Question: I'm working on my first SpriteKit game and am coming across this really frustrating bug. I have a node that is a player and a item they have to obtain. When the player collides with the item (I'm doing this check with physics bodies), the item moves to a random location on the screen.
The thing is, this collision randomly (1 in 5ish) causes the game to freeze without any errors coming up. I tried to see if any of my code was running infinite loops but the code makes it to the end of the 'update:' method just fine.
So I added a bunch of print statements to different points of the SpriteKit cycle and found that it doesn't even get to 'didEvaluateActions' after it freezes.
I also checked instruments to see what methods are using up the CPU (when it freezes it goes up to 100%), and this is what I found:

Any help would be greatly appreciated, thanks in advance.
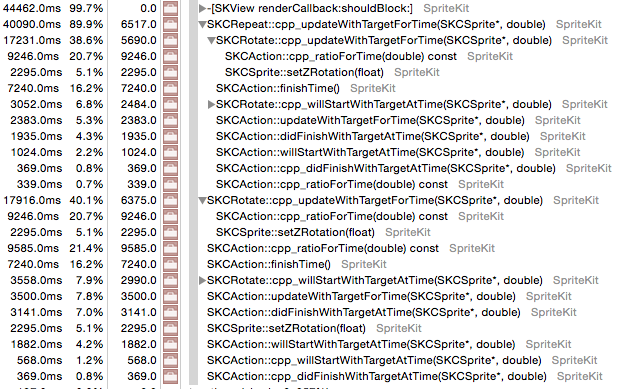
Answer: Discovered that the root of the problem was happening when the program was evaluating actions based on the picture <URL>.
The cause of the freezing was an infinite loop I created by accident by calling an action forever with a time of 'arc4random() % 5', which creates an infinite loop when it comes out to 0.